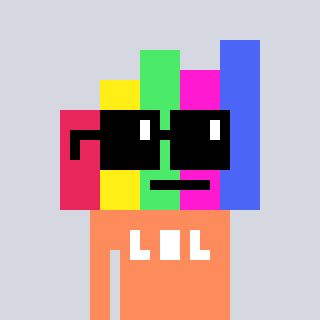
a pixel art character with square black sunglasses, a bar chart-shaped head and a peachy-colored body on a cool background